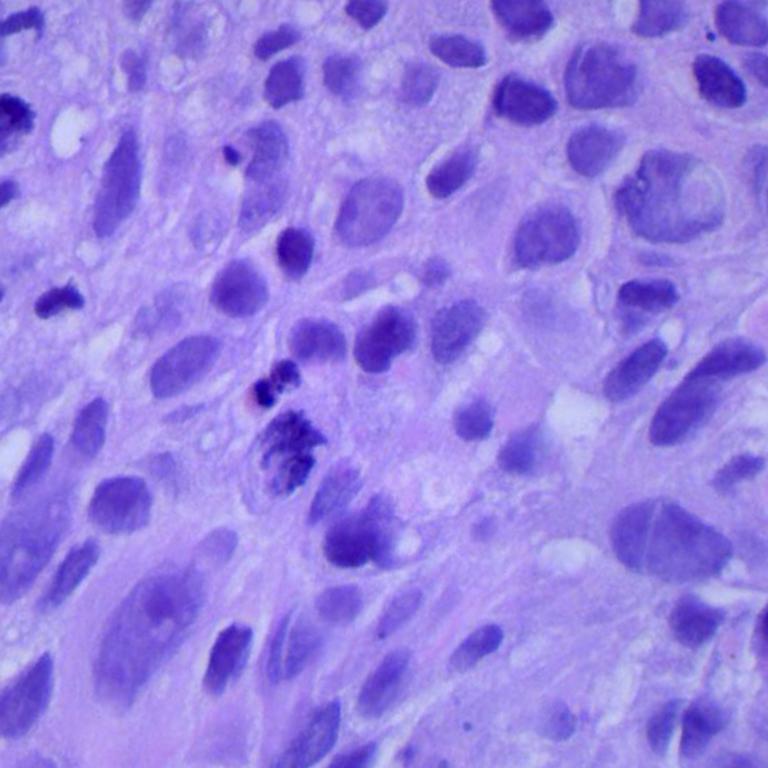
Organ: lung
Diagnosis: squamous carcinomas